Aerial crown-view tile of a tropical tree (Barro Colorado Island, Panama), acquired 20240918:
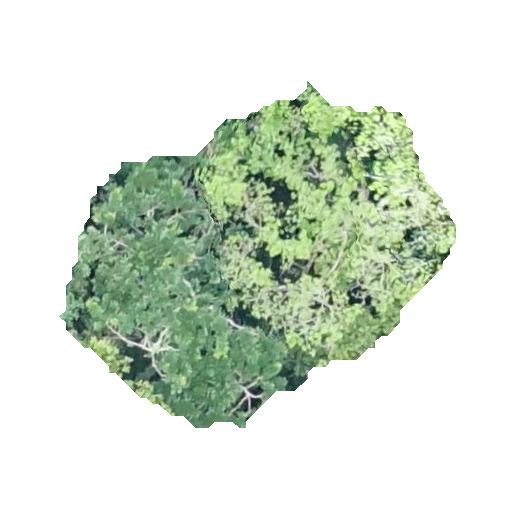
Species: Anacardium excelsum
GBIF accepted scientific name: Anacardium excelsum
Crown area: 135.461 m²